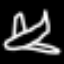
Label: airplane